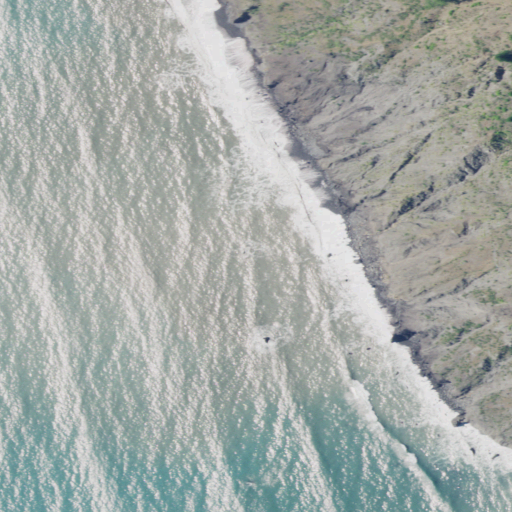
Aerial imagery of bar in California named Small White Rock containing open water, barren land, shrub, and herbaceous wetlands